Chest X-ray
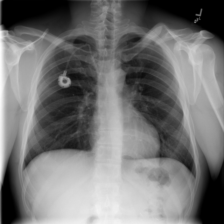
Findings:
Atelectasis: negative
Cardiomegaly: negative
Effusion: negative
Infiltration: negative
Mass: negative
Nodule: negative
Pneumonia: negative
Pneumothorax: negative
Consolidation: negative
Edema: negative
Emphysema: negative
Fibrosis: negative
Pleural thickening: negative
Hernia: negative